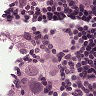
Metastatic tissue present: yes